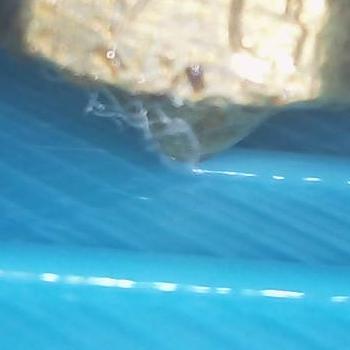
Flow rate: 300%